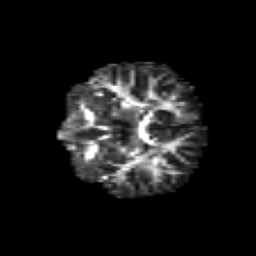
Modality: FA
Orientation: coronal
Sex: female
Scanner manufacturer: siemens
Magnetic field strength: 3 T
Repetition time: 5 s
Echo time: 0.071 s